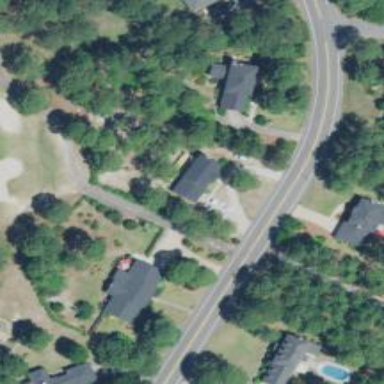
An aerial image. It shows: Service road designated as golf cart path.